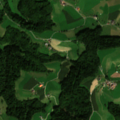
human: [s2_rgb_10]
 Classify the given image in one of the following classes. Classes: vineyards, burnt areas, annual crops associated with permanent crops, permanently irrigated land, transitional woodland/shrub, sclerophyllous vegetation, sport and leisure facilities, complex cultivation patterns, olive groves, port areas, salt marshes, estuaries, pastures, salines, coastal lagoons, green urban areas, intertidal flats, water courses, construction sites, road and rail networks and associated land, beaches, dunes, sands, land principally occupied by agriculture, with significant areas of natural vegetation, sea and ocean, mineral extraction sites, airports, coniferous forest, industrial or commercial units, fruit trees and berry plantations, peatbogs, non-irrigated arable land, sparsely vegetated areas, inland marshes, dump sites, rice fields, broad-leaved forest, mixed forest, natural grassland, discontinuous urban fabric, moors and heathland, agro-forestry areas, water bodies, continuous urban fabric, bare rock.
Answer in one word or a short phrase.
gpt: pastures, complex cultivation patterns, mixed forest